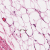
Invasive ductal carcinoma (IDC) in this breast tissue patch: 0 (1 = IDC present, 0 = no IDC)